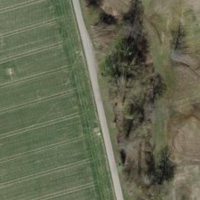
EUNIS habitat code: 52
Species observed at this site:
Pseudochorthippus parallelus